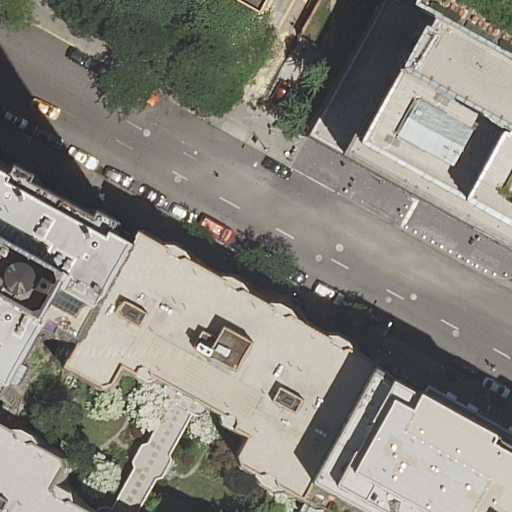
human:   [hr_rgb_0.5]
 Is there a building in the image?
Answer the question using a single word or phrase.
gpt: yes

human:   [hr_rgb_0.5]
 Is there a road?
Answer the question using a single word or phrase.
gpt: yes

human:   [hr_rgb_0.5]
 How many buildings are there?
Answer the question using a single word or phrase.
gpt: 6

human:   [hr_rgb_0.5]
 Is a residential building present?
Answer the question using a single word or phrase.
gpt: yes

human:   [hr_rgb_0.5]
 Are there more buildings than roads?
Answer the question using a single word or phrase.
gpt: yes

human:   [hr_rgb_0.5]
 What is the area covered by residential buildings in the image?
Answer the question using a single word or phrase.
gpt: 5327m2

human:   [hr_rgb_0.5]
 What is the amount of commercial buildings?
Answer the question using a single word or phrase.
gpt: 0

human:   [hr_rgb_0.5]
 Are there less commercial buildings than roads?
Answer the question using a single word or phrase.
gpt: yes

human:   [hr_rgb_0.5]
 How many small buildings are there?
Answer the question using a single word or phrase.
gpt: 0

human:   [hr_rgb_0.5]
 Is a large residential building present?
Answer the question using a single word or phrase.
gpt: yes

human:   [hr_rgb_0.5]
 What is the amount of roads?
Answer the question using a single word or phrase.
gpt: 1

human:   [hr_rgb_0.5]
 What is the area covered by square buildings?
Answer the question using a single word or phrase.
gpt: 0m2

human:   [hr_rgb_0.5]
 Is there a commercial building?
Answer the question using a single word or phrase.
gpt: no

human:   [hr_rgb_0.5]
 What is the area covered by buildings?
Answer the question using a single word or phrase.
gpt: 5327m2

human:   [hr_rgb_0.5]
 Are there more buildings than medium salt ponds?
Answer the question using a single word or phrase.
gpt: yes

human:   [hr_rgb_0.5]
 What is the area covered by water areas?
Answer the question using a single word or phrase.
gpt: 0m2

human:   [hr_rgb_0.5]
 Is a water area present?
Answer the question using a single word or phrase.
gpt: no

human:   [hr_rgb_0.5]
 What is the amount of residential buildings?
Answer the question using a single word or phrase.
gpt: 6

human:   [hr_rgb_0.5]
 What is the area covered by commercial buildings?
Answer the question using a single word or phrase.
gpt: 0m2

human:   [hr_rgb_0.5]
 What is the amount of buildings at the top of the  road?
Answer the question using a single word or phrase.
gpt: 2

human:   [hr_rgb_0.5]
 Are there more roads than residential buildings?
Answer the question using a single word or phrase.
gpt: no

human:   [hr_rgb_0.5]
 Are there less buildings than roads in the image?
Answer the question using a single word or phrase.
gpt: no

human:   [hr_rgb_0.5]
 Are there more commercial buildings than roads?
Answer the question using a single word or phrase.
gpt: no

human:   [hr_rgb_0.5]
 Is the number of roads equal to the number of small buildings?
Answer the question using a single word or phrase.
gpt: no

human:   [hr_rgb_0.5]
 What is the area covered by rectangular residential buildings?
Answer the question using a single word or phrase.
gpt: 821m2

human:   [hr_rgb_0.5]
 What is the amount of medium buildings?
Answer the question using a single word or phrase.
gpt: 2

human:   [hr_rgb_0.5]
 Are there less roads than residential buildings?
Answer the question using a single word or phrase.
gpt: yes

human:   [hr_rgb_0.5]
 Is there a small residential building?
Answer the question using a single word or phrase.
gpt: no

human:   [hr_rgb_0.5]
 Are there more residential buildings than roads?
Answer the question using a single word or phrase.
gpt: yes

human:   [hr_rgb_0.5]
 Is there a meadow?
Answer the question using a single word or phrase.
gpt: no

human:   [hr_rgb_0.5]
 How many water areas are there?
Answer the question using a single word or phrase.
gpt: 0

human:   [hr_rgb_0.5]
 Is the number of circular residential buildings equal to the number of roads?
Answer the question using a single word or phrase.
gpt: no

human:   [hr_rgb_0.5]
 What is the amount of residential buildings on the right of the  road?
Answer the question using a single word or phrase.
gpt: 2

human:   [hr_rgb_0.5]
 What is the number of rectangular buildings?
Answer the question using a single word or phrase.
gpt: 3

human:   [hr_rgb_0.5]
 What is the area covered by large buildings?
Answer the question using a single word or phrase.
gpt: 5035m2

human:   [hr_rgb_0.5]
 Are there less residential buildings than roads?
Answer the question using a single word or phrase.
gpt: no

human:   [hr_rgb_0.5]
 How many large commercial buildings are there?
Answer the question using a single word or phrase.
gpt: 0

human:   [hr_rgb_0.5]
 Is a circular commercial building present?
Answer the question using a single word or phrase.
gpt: no

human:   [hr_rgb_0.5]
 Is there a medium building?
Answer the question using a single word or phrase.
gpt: yes

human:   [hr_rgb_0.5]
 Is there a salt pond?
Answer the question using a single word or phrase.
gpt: no

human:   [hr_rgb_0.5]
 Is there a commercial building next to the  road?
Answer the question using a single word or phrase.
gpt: no

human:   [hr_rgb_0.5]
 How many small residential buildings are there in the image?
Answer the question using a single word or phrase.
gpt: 0

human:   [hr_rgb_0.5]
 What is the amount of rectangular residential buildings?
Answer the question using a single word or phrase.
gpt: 3

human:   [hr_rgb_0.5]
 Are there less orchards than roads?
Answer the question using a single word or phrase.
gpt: yes

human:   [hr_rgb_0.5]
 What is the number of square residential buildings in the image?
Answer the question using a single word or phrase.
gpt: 0

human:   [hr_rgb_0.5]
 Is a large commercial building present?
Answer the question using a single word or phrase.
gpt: no

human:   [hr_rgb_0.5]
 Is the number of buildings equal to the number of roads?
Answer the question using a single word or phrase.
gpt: no

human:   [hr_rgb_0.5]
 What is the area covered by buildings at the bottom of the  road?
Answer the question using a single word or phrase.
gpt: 1881m2

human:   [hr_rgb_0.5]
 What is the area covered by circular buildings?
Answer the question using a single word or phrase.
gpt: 0m2

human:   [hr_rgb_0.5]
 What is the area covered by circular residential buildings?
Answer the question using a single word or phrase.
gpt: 0m2

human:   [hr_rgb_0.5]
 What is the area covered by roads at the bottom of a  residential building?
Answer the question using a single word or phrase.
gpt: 0m2

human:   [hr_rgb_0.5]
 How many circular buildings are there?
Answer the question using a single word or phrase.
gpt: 0

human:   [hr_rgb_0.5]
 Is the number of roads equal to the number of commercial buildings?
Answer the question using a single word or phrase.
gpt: no

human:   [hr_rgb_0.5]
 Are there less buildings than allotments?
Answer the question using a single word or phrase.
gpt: no

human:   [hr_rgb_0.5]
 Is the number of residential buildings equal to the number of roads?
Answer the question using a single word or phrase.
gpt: no

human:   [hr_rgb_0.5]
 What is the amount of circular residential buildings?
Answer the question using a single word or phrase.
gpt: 0

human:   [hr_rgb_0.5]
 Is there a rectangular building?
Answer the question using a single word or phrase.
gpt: yes

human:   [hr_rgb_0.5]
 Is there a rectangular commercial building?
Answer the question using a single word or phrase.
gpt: no

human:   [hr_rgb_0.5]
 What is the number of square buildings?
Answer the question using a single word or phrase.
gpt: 0

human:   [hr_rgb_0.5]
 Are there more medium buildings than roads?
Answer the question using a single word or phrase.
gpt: yes

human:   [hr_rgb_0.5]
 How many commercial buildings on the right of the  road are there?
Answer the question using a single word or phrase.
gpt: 0

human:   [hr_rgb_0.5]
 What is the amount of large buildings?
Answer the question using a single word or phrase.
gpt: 4

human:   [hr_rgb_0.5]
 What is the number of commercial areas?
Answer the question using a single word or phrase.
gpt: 0

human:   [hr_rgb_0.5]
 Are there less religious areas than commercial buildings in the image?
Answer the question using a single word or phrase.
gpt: no